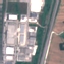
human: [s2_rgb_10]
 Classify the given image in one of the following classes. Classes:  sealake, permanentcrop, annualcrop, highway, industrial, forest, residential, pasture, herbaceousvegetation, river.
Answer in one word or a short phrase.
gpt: Industrial